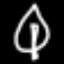
Label: leaf